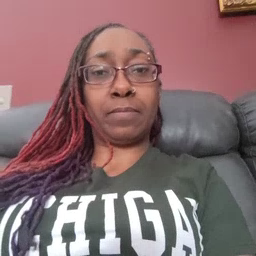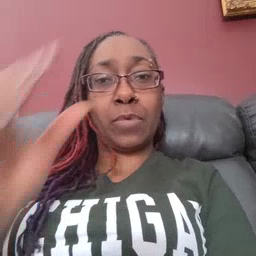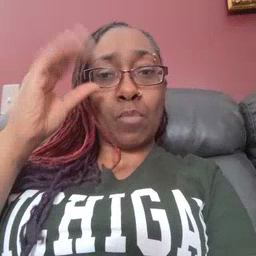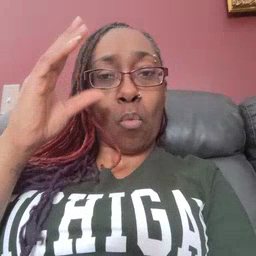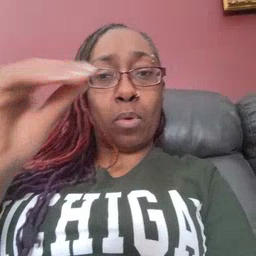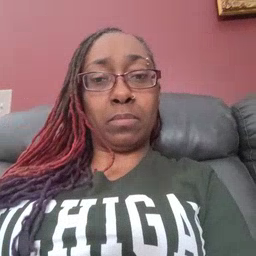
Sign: boy